Question: I have a diagram very similar to <URL>
At some point, a user wants to see some different data. Obviously, a different diagram can be displayed immediately, but transition would be much better from perception and cognition point of view. NOTE: The hierarchical structure remains the same, there is no new or deleted nodes, just underlying values that determine circle size change.
What would be the good way to implement such of the same structure but different values?
(Of course, during transition, that lets say lasts 10 sec, there is no need to keep relation between circles like in original graph, circles can intersect and pass one over another)
I know there is similar solution for <URL> that helps in such cases.
EDIT: I am attaching new version of <URL>.
Some functionality now started working. Transitions driven with random data are beautiful.
I have two concerns at this moment:
1. I don't know how to update tooltips. This is important, user should be able to identify data points via tooltips. On teh other hand, good thing is they don't need to be interpolated during transition, abrupt change is sufficient, but I don't know how to do it.
2. I really don't understand the code. Coding was mostly trial/error process. I would appreciate if somebody verifies the code is good, or maybe not good, or it could be different.
EDIT 2: I resolved problems, and attached jsfiddle in the answer if somebody needs the code. Everybody is still welcome to comment on solution.

Most critical part of the code, it seems is:
'''
function updateVis() {
// change pack value
if (updateMethod == 0)
pack.value(function(d) { return d.size; });
if (updateMethod == 1)
pack.value(function(d) { return 100; });
if (updateMethod == 2)
pack.value(function(d) { return 1 + Math.floor(Math.random()*101); });
var data1 = pack.nodes(data);
// titles = ?????
circles.transition()
.duration(2000)
.attr("cx", function(d) { return d.x; })
.attr("cy", function(d) { return d.y; })
.attr("r", function(d) { return d.r; });
return;
};
'''
Thanks in advance for any help or hint.
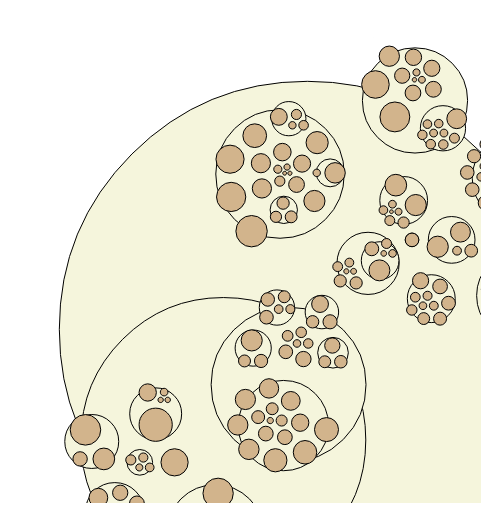
Answer: It looks that I finally resolved all issues. jsfiddle is <URL>.
Here is the whole code (except data definition and button creation) that handles smooth circle pack layout transition:
'''
var diameter = 500,
format = d3.format(",d"),
dataSource = 2;
var pack = d3.layout.pack()
.size([diameter - 4, diameter - 4])
.value(function(d) { return d.size; });
var svg = d3.select("body").append("svg")
.attr("width", diameter)
.attr("height", diameter);
var data = getData();
var vis = svg.datum(data).selectAll(".node")
.data(pack.nodes)
.enter()
.append("g");
var titles = vis.append("title")
.attr("x", function(d) { return d.x; })
.attr("y", function(d) { return d.y; })
.text(function(d) { return d.name +
(d.children ? "" : ": " + format(d.value)); });
var circles = vis.append("circle")
.attr("stroke", "black")
.style("fill", function(d) { return !d.children ? "tan" : "beige"; })
.attr("cx", function(d) { return d.x; })
.attr("cy", function(d) { return d.y; })
.attr("r", function(d) { return d.r; });
updateVis();
function updateVis() {
if (dataSource == 0)
pack.value(function(d) { return d.size; });
if (dataSource == 1)
pack.value(function(d) { return 100; });
if (dataSource == 2)
pack.value(function(d) { return 1 +
Math.floor(Math.random()*301); });
var data1 = pack.nodes(data);
titles.attr("x", function(d) { return d.x; })
.attr("y", function(d) { return d.y; })
.text(function(d) { return d.name +
(d.children ? "" : ": " + format(d.value)); });
circles.transition()
.duration(5000)
.attr("cx", function(d) { return d.x; })
.attr("cy", function(d) { return d.y; })
.attr("r", function(d) { return d.r; });
};
'''